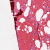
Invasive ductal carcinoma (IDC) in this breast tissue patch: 0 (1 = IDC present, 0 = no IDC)